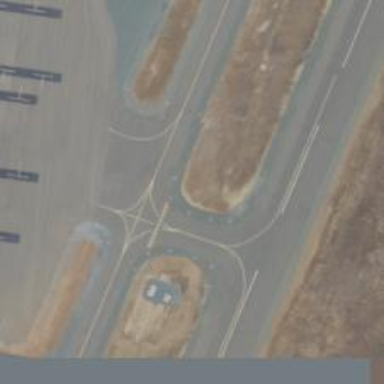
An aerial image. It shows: View of taxiway at the airport.